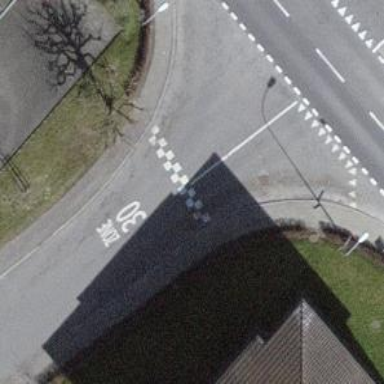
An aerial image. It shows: Crossing on footway.